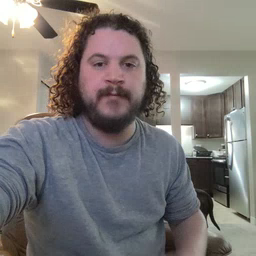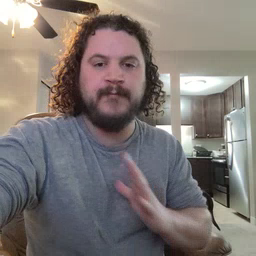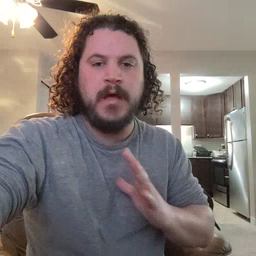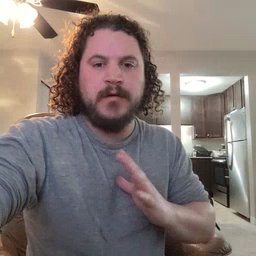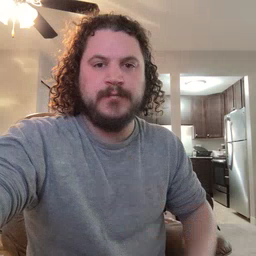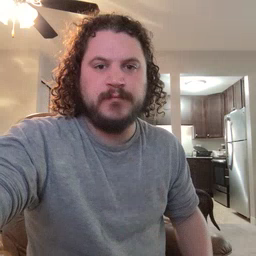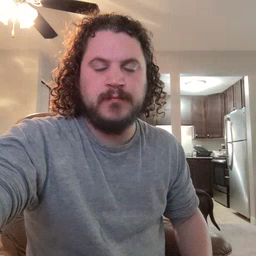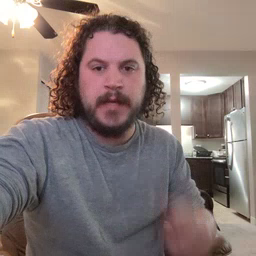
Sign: fine